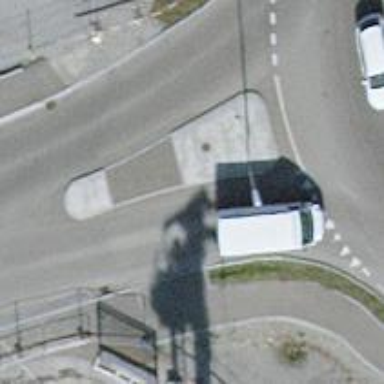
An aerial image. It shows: Uncontrolled road crossing with markings.